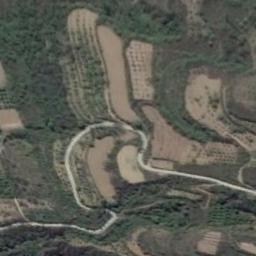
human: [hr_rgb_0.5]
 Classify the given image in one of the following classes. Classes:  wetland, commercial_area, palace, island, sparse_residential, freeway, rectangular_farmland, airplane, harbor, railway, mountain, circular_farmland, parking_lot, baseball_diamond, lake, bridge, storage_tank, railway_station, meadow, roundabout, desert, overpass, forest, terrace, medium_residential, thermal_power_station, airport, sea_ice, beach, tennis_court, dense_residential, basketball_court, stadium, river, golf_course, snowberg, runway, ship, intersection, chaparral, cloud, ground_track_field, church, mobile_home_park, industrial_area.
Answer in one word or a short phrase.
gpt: terrace